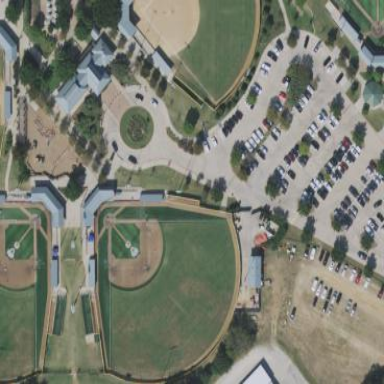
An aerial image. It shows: Baseball pitch for leisure land.